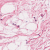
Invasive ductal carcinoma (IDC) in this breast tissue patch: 0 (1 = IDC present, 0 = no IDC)